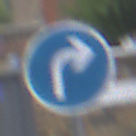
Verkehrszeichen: VorgeschriebeneFahrtrichtungRechts
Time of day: MorningAfternoon
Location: Outdoor (Urban)
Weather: Overcast
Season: NotSpecified
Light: Natural